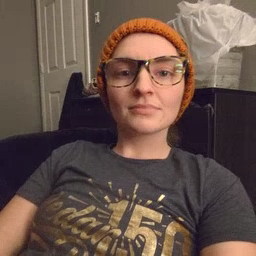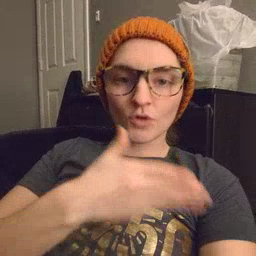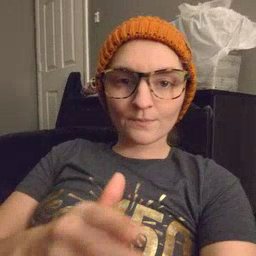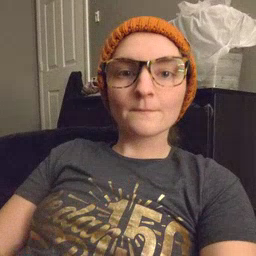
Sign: arm